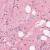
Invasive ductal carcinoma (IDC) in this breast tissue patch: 1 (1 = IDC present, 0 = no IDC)